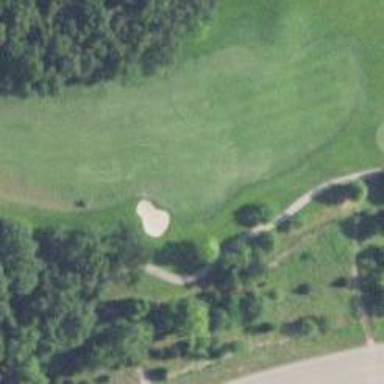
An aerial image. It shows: Golf hole.